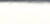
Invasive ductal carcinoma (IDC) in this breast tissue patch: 0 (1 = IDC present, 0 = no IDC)